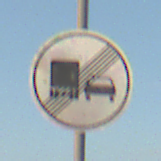
Verkehrszeichen: EndeUeberholverbotKraftfahrzeuge
Umgebung: Outdoor, Nature
Tageszeit: SunriseSunset
Wetter: PartlyCloudy
Licht: Natural
Jahreszeit: NotSpecified
Kontrast: LowContrast